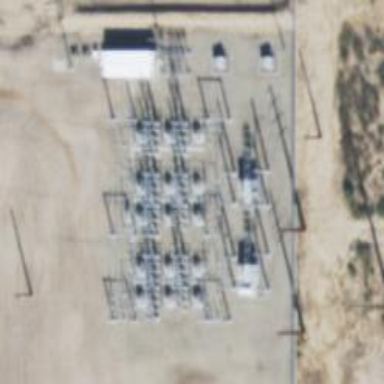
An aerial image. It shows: Switch used for power control.